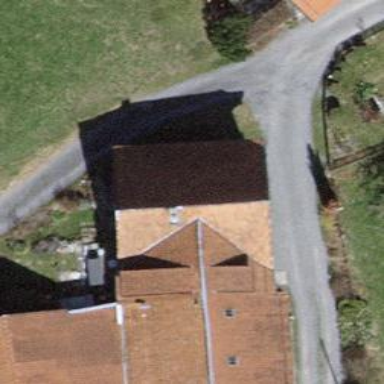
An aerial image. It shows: Detached building.